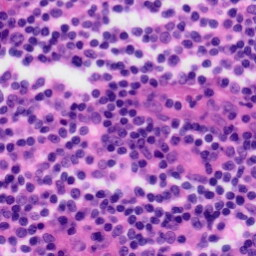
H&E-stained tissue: Tonsil